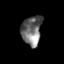
Tissue: prostate
Cell type: T cells
Senescence score: 0.3441
Nuclear area (px): 576
Mean DAPI intensity: 111.184